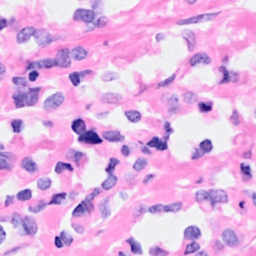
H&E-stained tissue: Breast